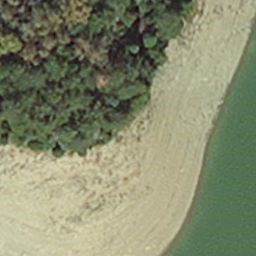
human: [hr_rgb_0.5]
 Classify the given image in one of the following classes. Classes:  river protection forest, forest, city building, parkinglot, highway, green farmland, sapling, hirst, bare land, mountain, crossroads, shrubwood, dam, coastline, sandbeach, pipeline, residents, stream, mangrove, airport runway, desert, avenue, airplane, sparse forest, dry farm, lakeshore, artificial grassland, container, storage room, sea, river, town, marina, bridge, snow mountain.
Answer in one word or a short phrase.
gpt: hirst